Question: I currently have two different forms on one inven.ejs file:
One for simple description:
'''
///inven.ejs
<form method="POST" value="inven">
<div id="some-form" style="display: none;">
<table>
<tr>
<td><label for="item">Item</label></td>
<td><input type="text" name="item" required/></td>
</tr>
<tr>
<td><label for="text-box-value">Value</label></td>
</tr>
<tr>
<td><label for="comments">Comments</label></td>
<td><textarea rows="4" cols="50" required></textarea></td>
</tr>
<tr>
<td><input type="submit" /></td>
</tr>
</table>
</div>
</form>
'''
and another for file upload:
'''
///inven.ejs
<div id="fileUp">
<form id="fileUpload" name="fileUpload" enctype="multipart/form-data" method="post">
<fieldset>
<input type="file"id="fileSelect">
<input type="submit" name="upload" value="upload">
</fieldset>
</form>
</div>
'''
In express, how can I differentiate between these two posts in my list.js file?
'''
router.post('/list', function(req,res){
// ???
});
'''
Do I need two routers? Am I completely doing this incorrectly?
Thank you!
Included an image, if it helps?

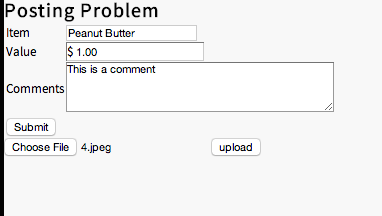
Answer: It makes sense to have forms post to a different address.
That is, '<form id="fileUpload" action="file_upload" ... >'
Then, if the form is found at 'http://server/my_form', it will post to 'http://server/file_upload'
In your Node.js router you need to catch that and done.
---
If you still desire to send both forms to the same address, you can then use hidden fields.
Example: '<input type="hidden" name="form_type" value="file_up_form">'. Then in your Node.js you check for the argument 'form_type' and check its value.